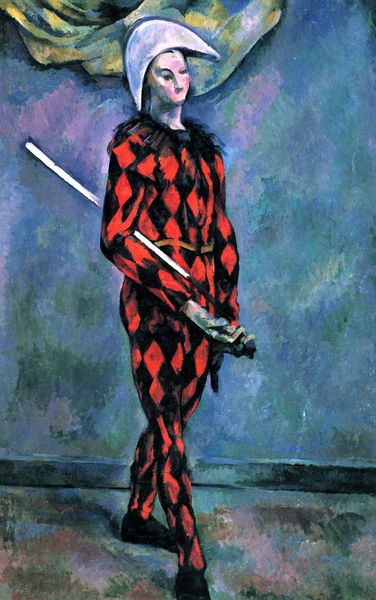
Titel: Harlekin
Künstler: Paul Cézanne
Standort: Washington (District of Columbia)
Institution: National Gallery of Art
Schlagwörter: blau, gemälde, hand, haut, mann, schatten, weiß, gelb, grün, impressionismus, bunt, frankreich, frau, hintergrund, hut, kariert, licht, mund, nase, pastell, profil, raum, schwarz, zimmer, blick, gürtel, rot, tuch, expressionismus, karo, malerei, muster, tanz, anzug, hose, mütze, wand, augen, blass, falten, gesicht, kragen, mensch, trauer, bildnis, hals, portrait, porträt, vorhang, öl, pastos, figur, kostüm, pose, stehend, stoff, innen, kind, person, rosa, traurig, stock, bein, farbig, ballett, fußboden, haltung, schuhe, stab, mauer, farbe, lila, violett, ganzfigurig, junge, rüschen, pink, karos, knabe, narr, clown, drapiert, sichel, zirkus, degen, schritt, schuh, krause, manege, flecken, raute, rauten, cézanne, picasso, neutral, gehend, schreiten, paul cézanne, vorhand, tänzer, tränen, harlekin, kasper, artist, farbflecken, blaue, pierrot, blaue periode, pablo, blaue phase, rote phase, hinunter, pierot, commedia del arte, klaun, phase, moduliert, #bein, #boden, schrittmotiv, clowen, schwarz caro, pantalon